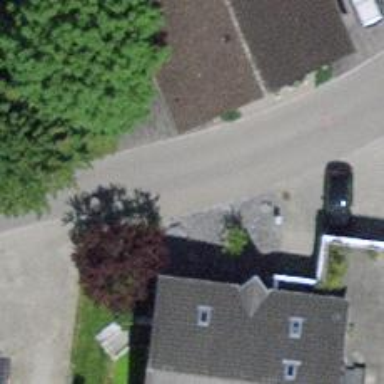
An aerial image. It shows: Residential road with asphalt surface. There is sidewalk on the left side.